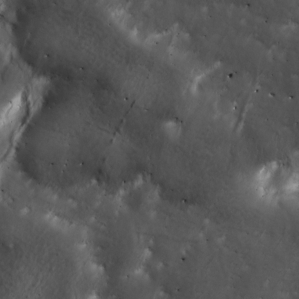
Label: non_frost